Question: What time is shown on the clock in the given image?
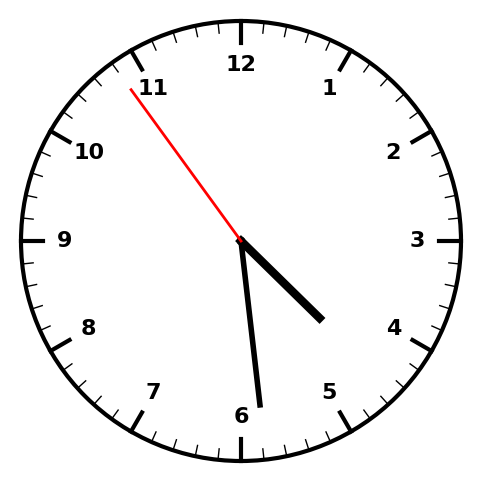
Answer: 04:28:54